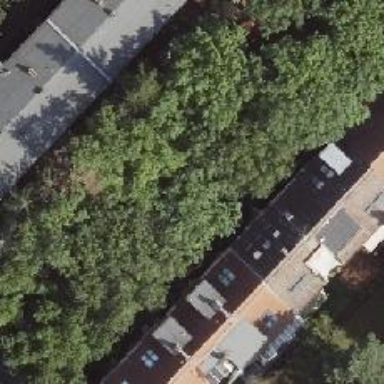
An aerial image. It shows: Avenue lined with broadleaved deciduous trees.